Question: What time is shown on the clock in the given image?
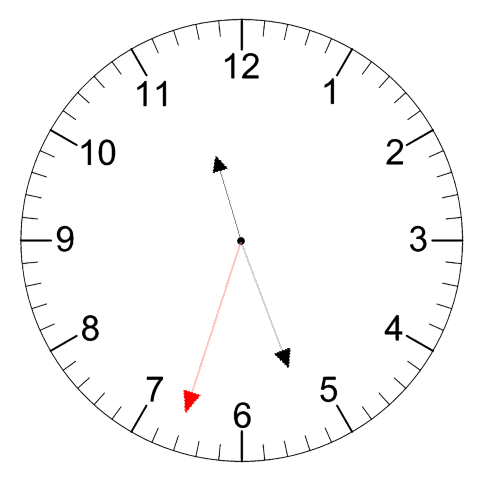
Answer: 11:26:33